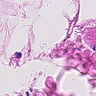
Metastatic tissue present: no